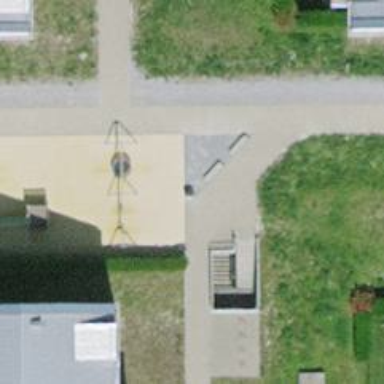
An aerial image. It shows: Concrete bench.